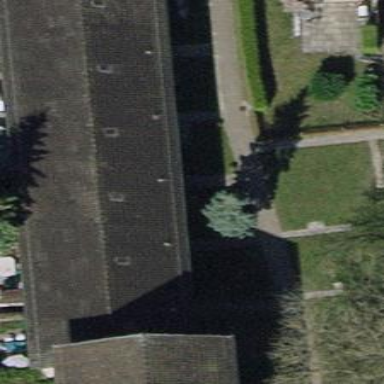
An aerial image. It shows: Terrace building.